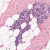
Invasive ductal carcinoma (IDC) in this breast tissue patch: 0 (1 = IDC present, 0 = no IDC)